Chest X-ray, AP view. Patient: 55 years old, sex M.
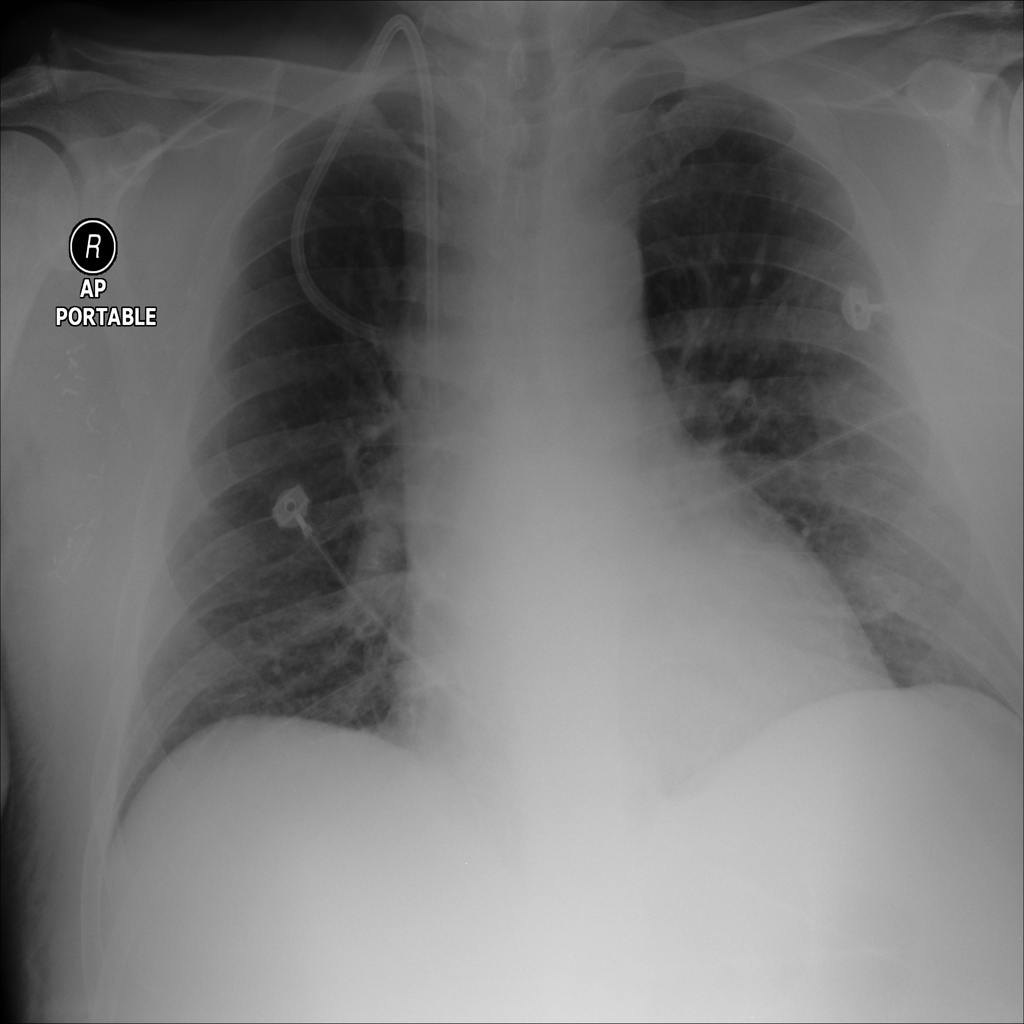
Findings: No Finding